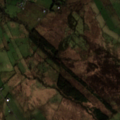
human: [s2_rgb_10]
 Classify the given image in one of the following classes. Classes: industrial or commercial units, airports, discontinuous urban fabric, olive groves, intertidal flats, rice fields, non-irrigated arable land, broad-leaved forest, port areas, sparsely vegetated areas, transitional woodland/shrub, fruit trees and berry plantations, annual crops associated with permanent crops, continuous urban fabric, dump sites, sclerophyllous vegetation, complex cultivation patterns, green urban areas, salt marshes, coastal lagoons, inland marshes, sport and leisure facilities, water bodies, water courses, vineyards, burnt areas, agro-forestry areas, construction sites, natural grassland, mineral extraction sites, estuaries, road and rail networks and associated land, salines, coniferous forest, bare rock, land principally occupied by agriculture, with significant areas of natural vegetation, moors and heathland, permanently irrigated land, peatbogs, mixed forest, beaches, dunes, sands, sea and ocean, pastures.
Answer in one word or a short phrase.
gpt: pastures, moors and heathland